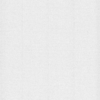
Label: dusty